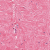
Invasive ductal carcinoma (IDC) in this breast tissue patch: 0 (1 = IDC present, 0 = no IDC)